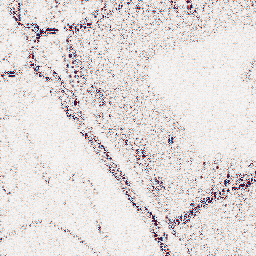
Category: wavelet
Decomposition family: wavelet_reverse_biorthogonal
Decomposition parameters: wavelet: rbio5.5
level: 1
Upsampling method: sinc_hamming
Upsampling parameters: scale: 4
kernel_size: 16
Upsampling scale: 4